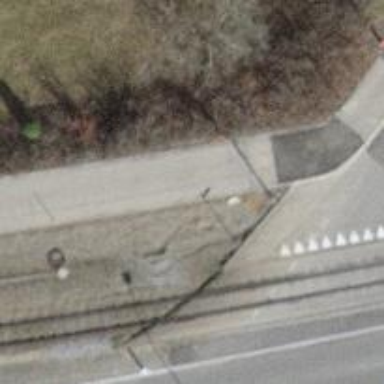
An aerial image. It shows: Railway buffer stop.